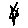
Label: star